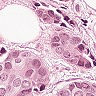
Metastatic tissue present: yes